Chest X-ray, PA view. Patient: 51 years old, sex M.
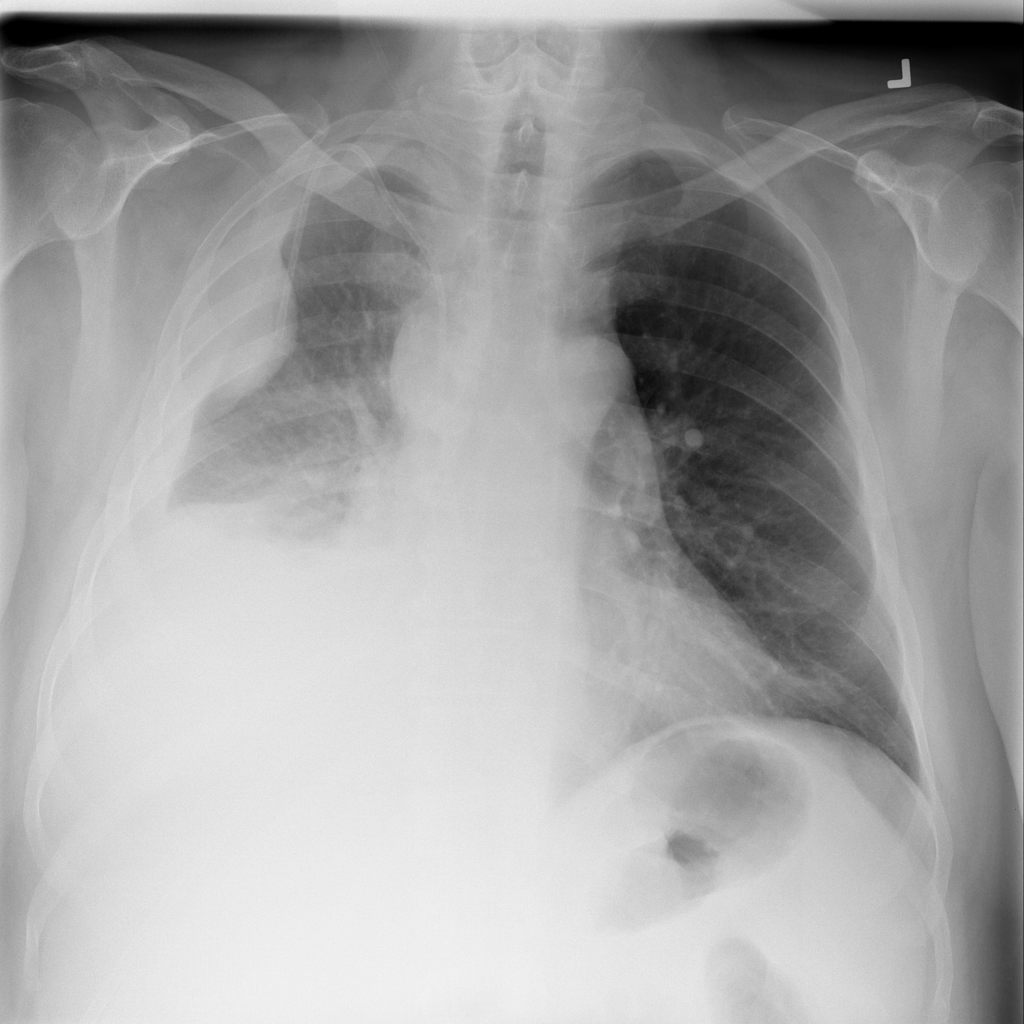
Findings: Consolidation, Mass, Nodule, Pleural_Thickening